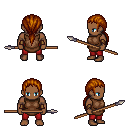
a pixel art fantasy rpg character, male body template, human, dark skin, brown tunic, red pants, brunette ponytail hairstyle, cloth bracers, spear, four views (front, back, left, right), 2x2 character sprite sheet, small pixel art, hard edges, no anti-aliasing